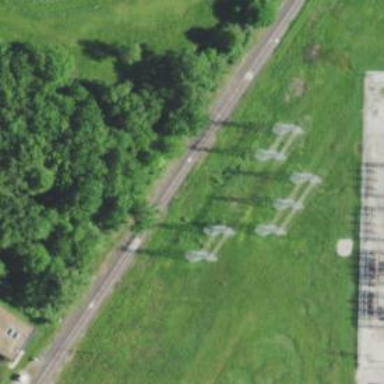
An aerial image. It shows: Lattice structure tower used for power distribution.